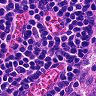
Metastatic tissue present: no